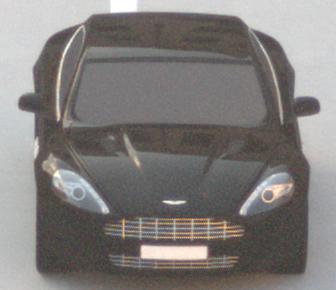
Make: Aston Martin
Model: Rapide
Detailed model: Rapide
Model produced from: 2010/03
Model produced until: 2013/07
Doors: 5
Color: black
Road condition: dry road
Daytime: sunrise or sunset
Contrast: low contrast